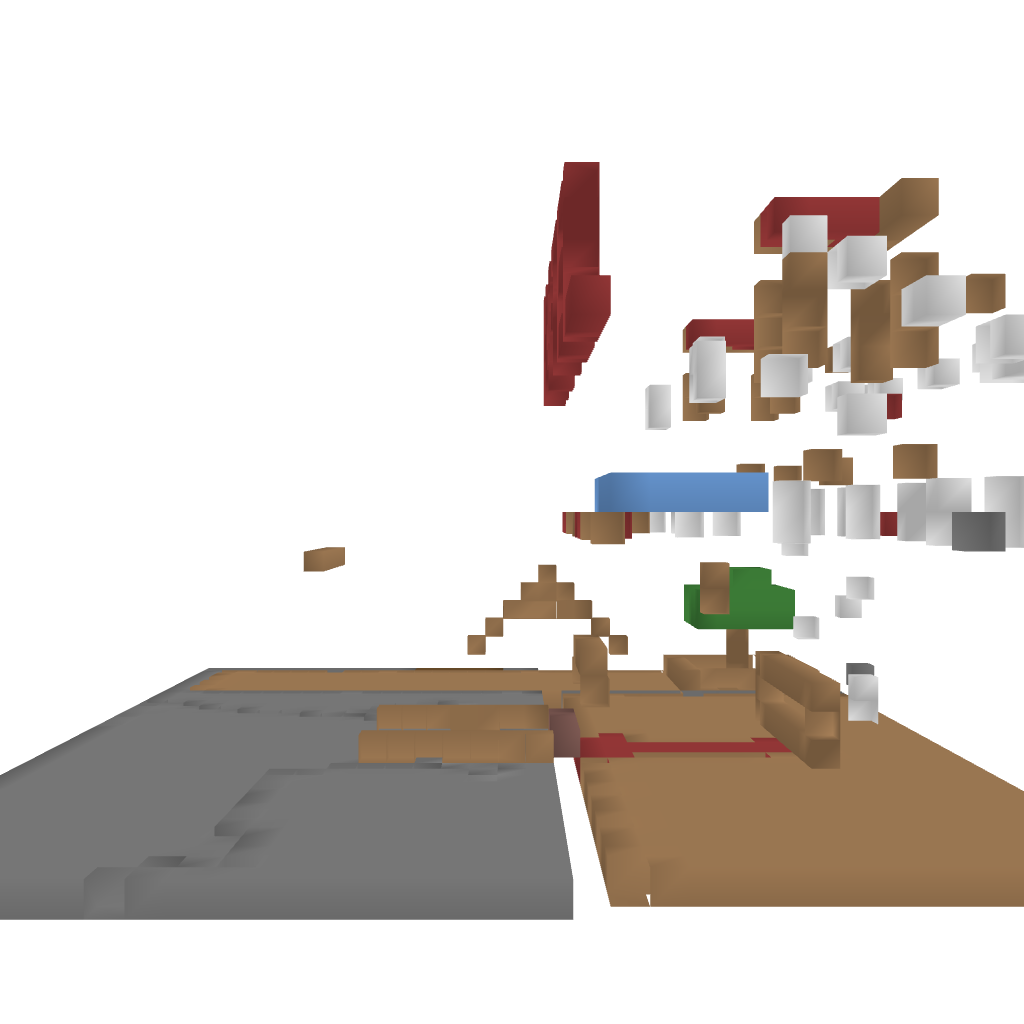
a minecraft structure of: QUARTS HOTEL bad low quality